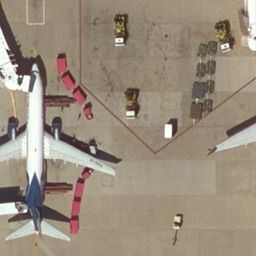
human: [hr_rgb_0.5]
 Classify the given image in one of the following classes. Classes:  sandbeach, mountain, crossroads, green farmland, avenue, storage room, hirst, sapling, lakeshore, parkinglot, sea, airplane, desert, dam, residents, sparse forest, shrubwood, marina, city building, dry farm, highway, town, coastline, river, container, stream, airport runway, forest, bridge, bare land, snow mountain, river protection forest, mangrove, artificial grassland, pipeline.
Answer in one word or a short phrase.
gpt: airplane